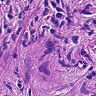
Metastatic tissue present: yes